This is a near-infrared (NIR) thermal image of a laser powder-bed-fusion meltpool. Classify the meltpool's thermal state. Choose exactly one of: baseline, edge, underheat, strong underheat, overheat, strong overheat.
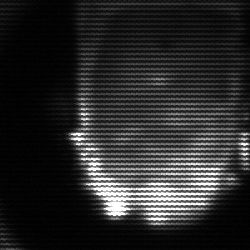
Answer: baseline